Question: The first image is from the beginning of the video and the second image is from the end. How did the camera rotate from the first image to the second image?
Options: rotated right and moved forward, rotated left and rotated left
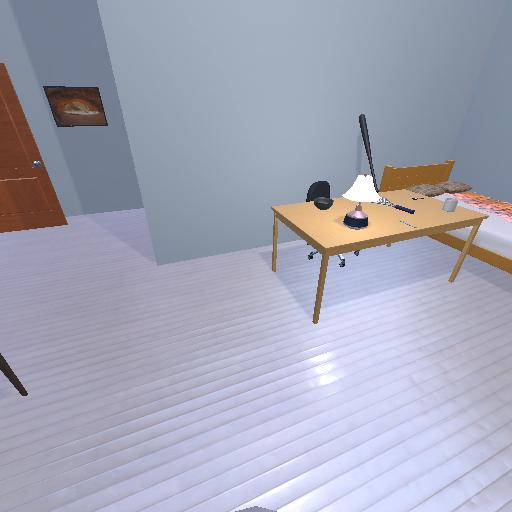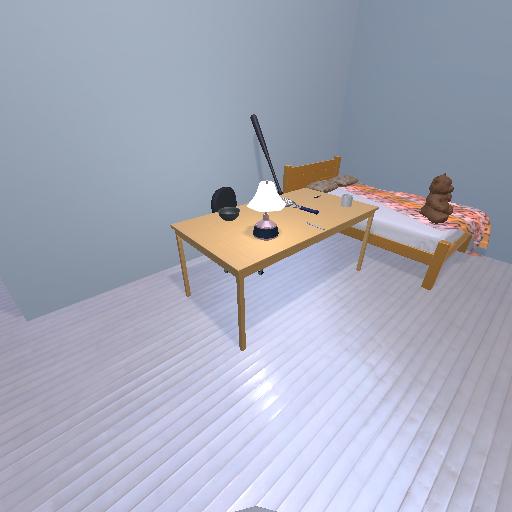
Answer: rotated right and moved forward